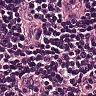
Metastatic tissue present: no